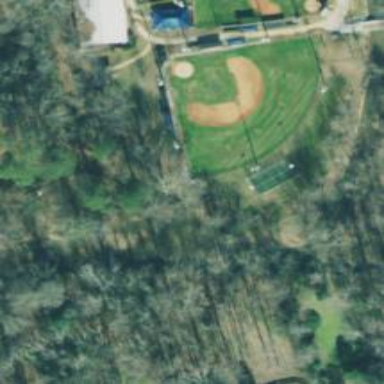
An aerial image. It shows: Baseball pitch for leisure land activities.